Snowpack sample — Buffalo Mountain, Silverthorne, Colorado, USA (2/22/26, 2:02 PM MST)
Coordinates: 39.622, -106.113
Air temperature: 33 °F
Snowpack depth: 63 cm
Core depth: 40 cm
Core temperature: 26.6 °F
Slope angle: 11°, slope face: 116°
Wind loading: low
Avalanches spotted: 0
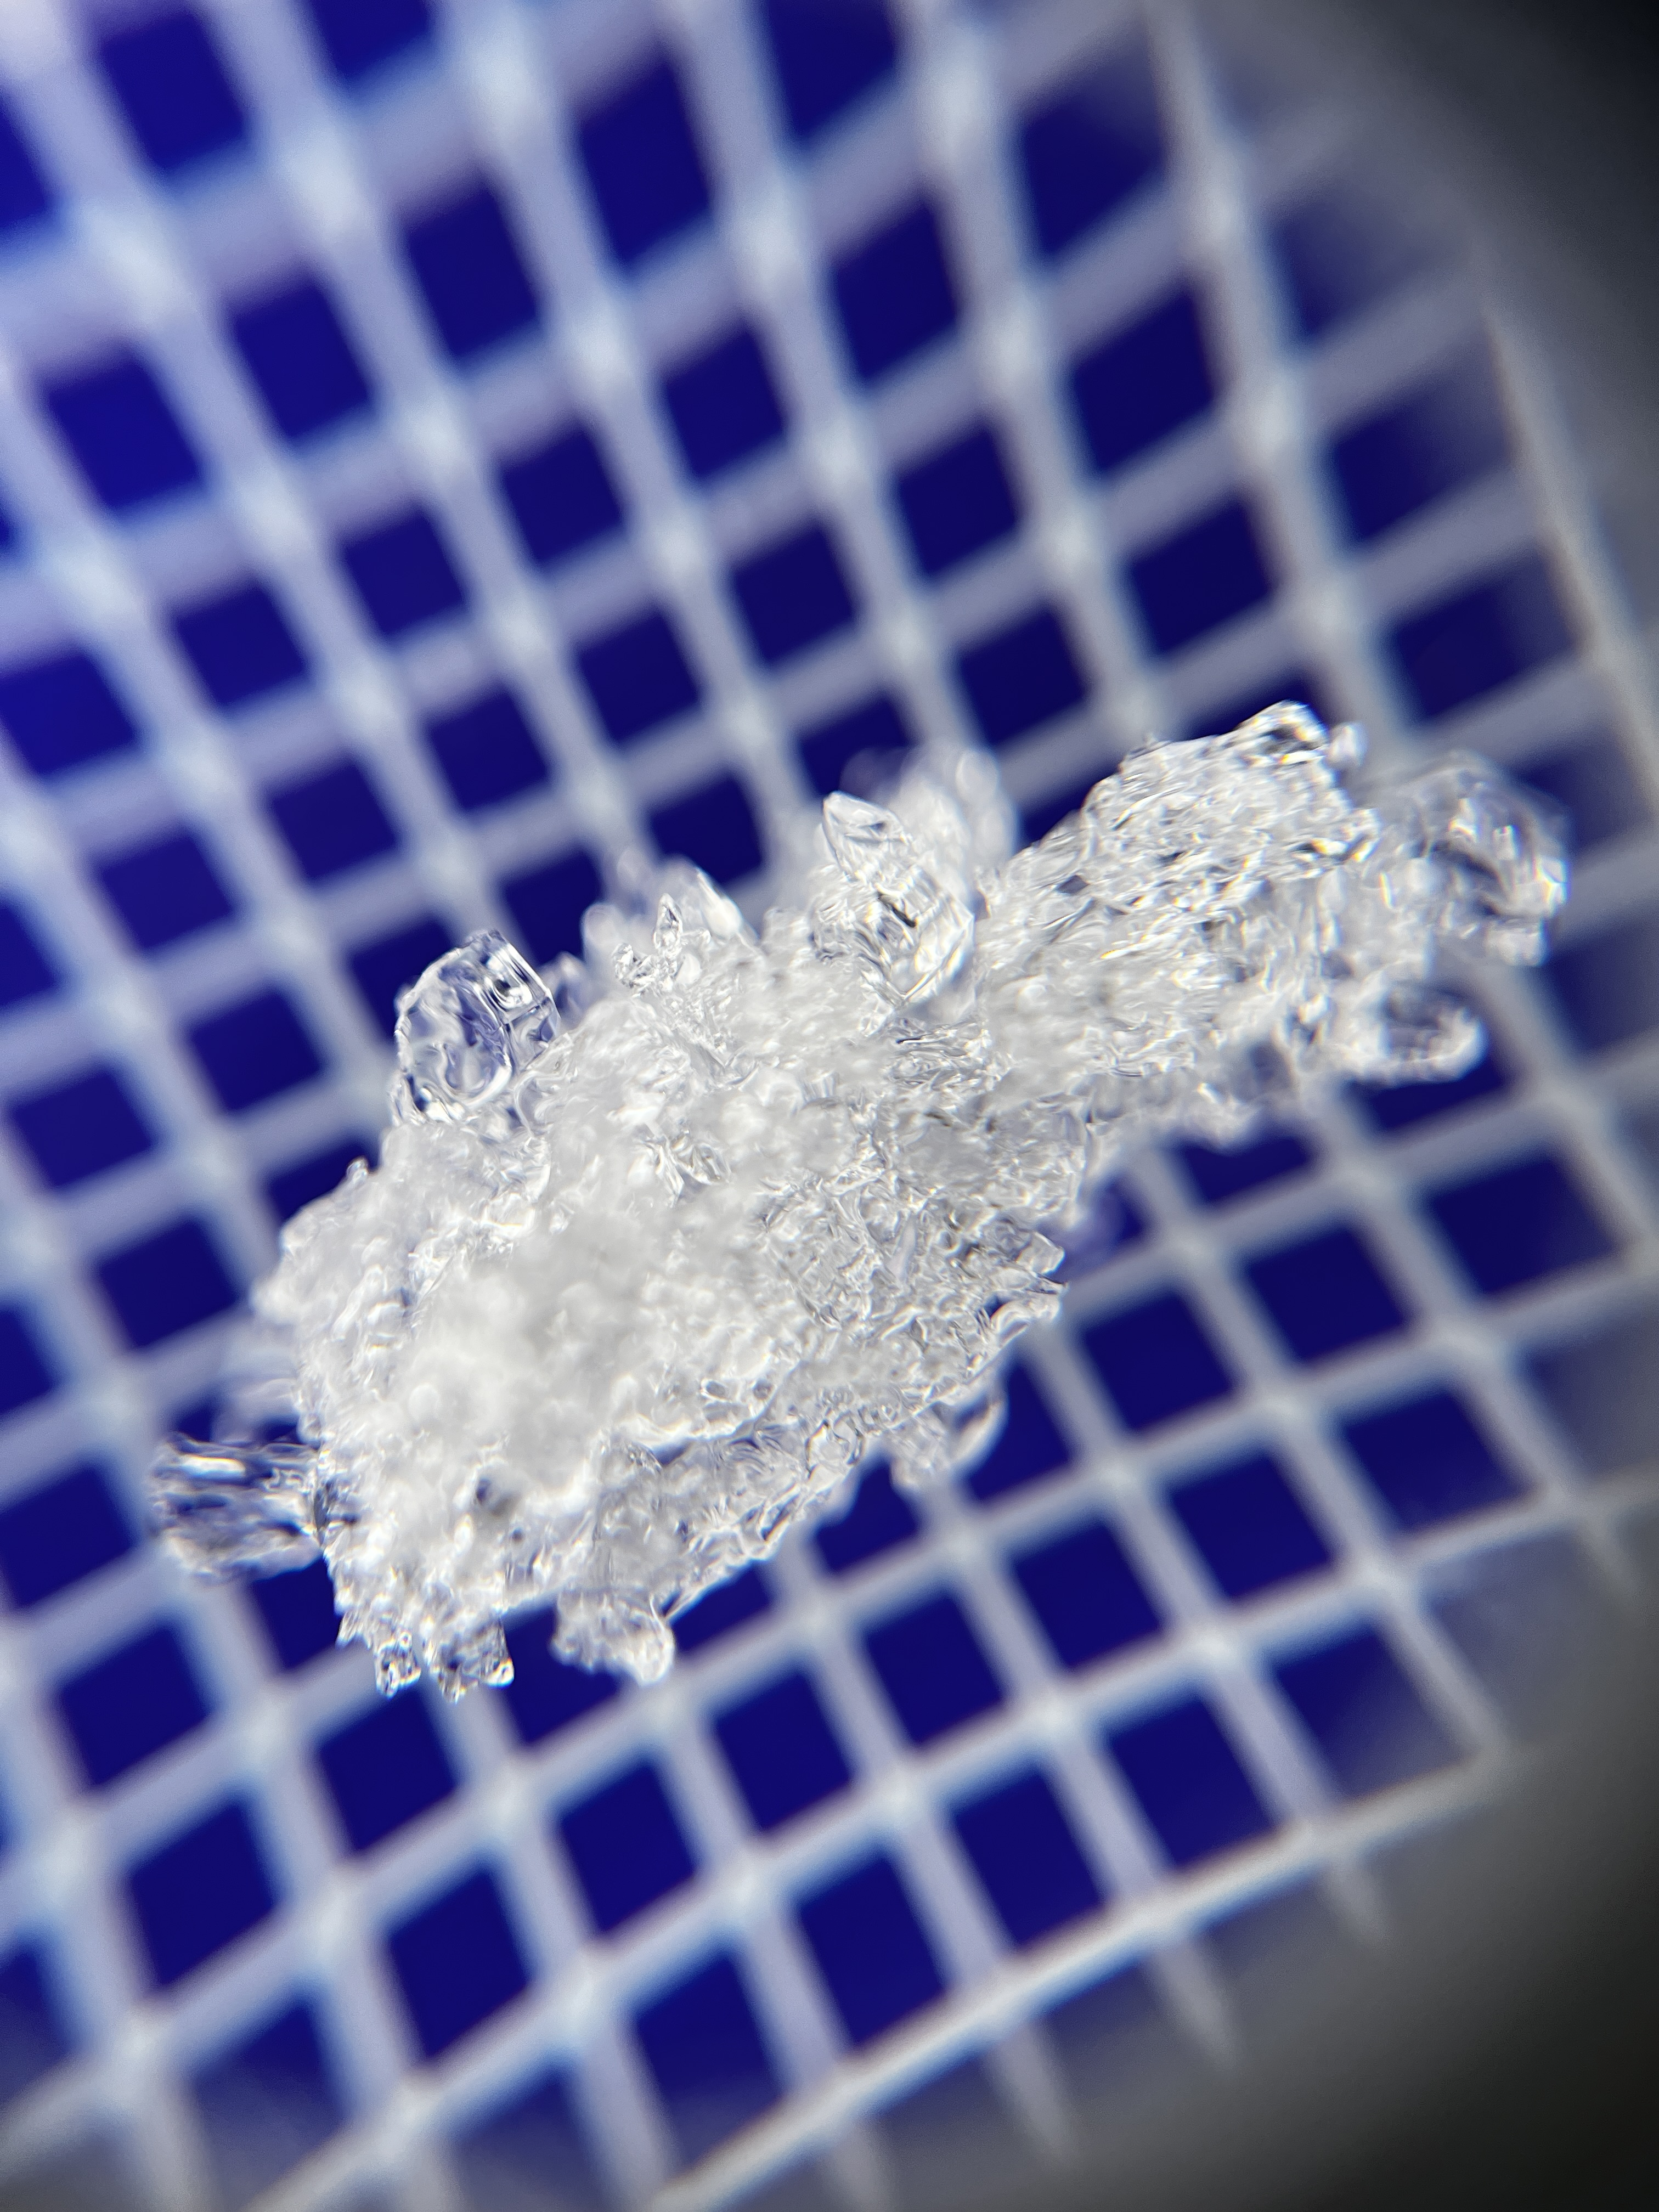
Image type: magnified_profile
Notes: In a firebreak similar to site 1, minimal wind loading with no spotted avalanches (not many faces in view though)